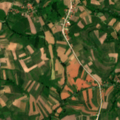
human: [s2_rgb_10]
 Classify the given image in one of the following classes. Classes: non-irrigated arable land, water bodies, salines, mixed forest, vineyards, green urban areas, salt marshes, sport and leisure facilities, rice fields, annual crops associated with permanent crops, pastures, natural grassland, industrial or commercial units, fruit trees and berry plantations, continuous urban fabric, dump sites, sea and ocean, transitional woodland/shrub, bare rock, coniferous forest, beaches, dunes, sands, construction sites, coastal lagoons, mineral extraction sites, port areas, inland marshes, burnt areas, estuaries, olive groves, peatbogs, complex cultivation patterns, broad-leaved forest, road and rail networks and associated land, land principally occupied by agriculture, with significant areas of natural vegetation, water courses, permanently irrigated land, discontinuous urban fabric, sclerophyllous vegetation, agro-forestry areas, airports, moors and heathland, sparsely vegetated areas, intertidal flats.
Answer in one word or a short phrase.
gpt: non-irrigated arable land, complex cultivation patterns, land principally occupied by agriculture, with significant areas of natural vegetation